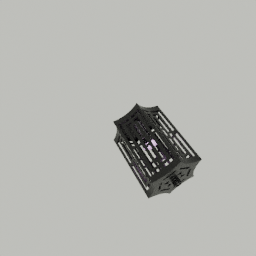
Label: lighting